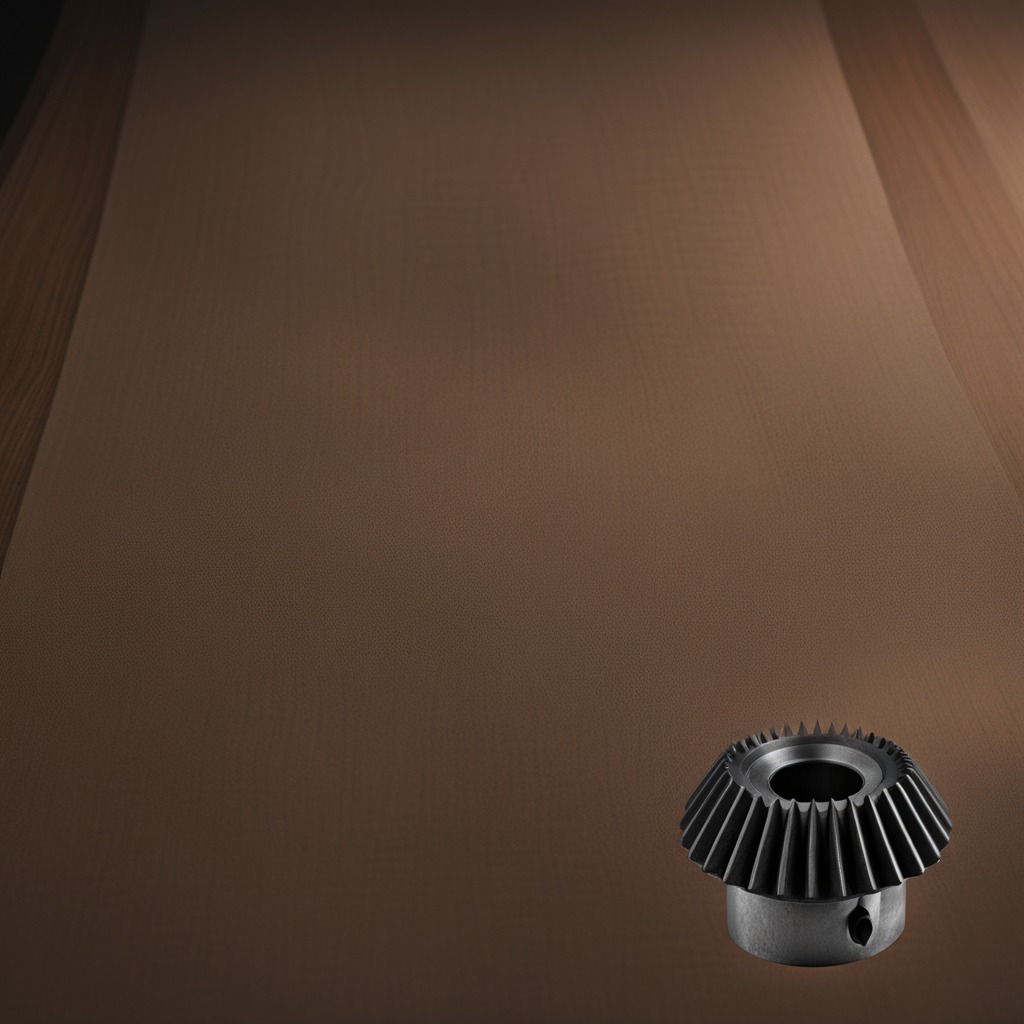
A steel gear with teeth is lying on the wooden table.